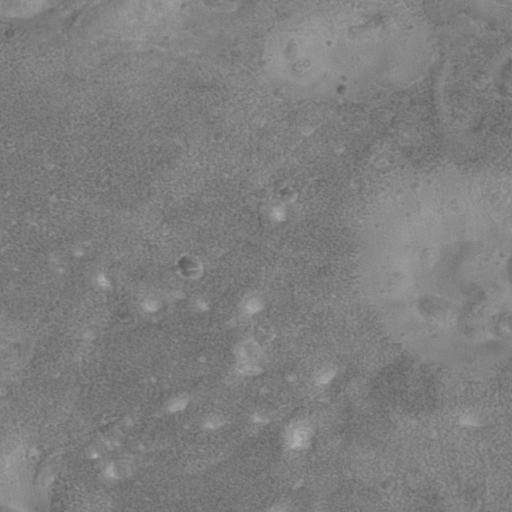
Classes present: Background, Cone